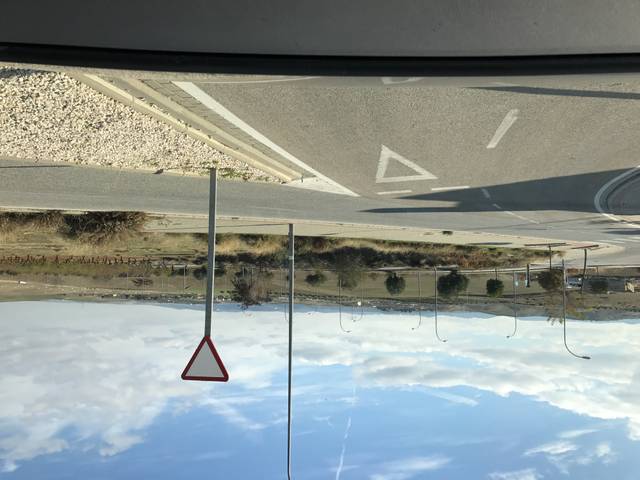
Region: Spain
Coordinates: 37.083, -3.637